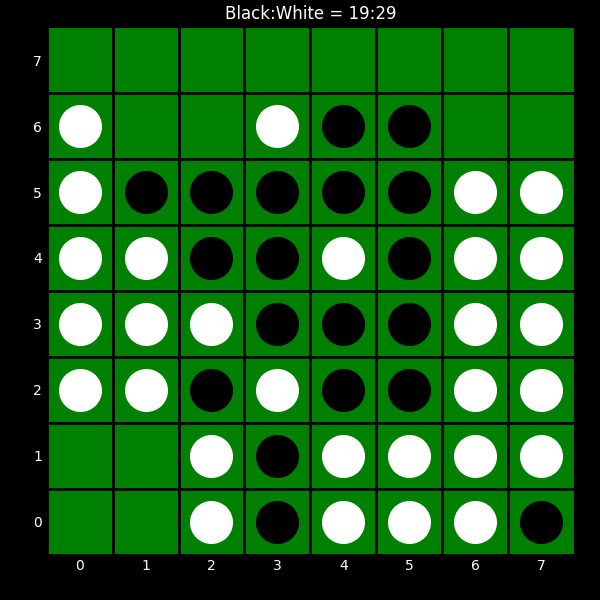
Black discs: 19
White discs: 29